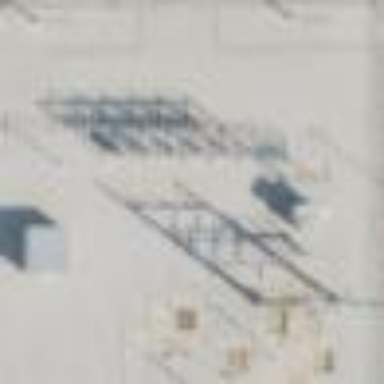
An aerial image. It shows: Distribution power substation secured by fence.